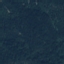
Label: Forest